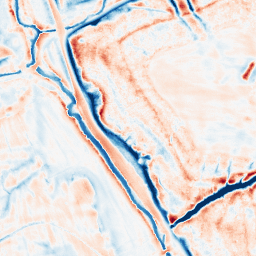
Category: edge_preserving
Decomposition family: bilateral
Decomposition parameters: d: 21
sigma_color: 100
sigma_space: 150
Upsampling method: sinc_hamming
Upsampling parameters: scale: 4
kernel_size: 16
Upsampling scale: 4